Interaction volume radius: 10 \u00c5
Interaction volume height: 20 \u00c5
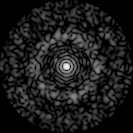
Disorder parameter: 0.8406